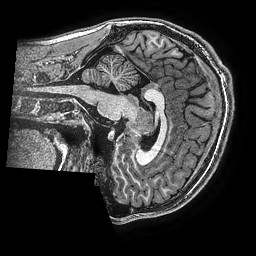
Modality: T1w
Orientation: sagittal
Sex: male
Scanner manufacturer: ge
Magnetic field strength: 3 T
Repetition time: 0.00766 s
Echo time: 0.003476 s